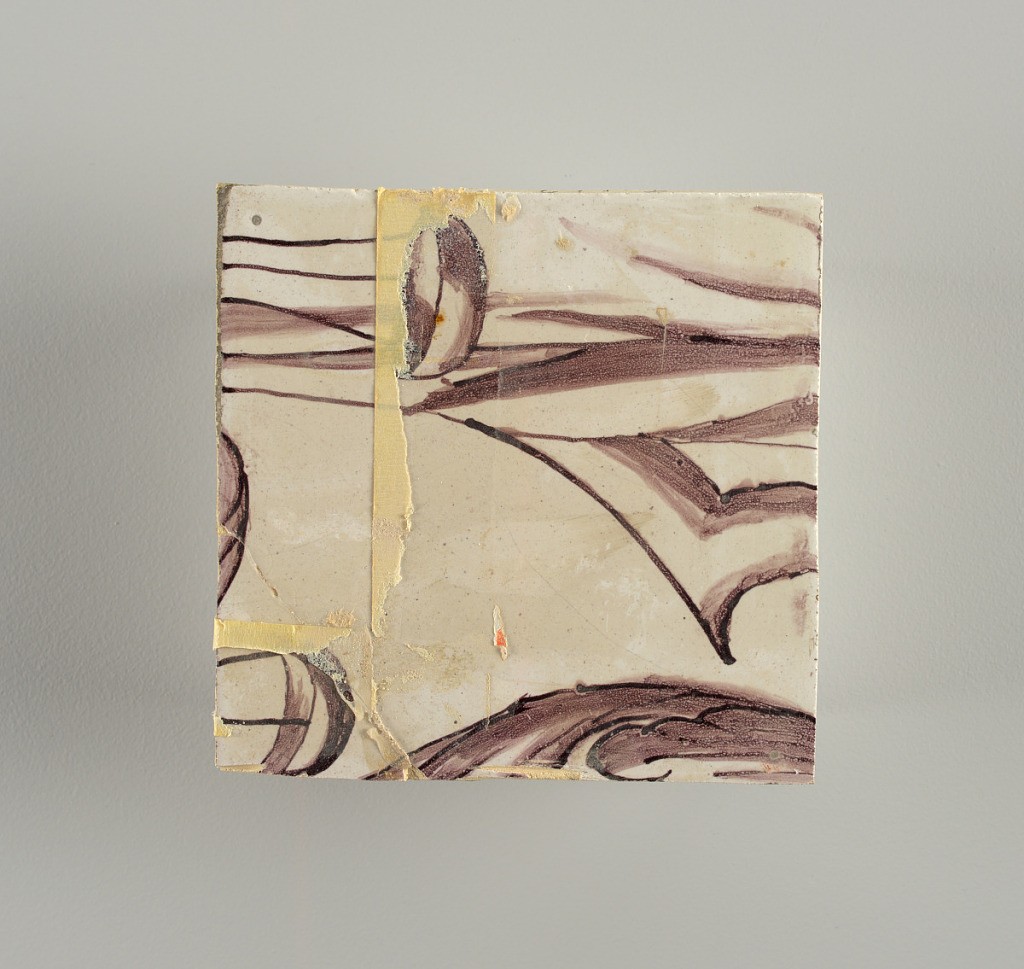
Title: Wall facing
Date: ca. 1725
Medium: tin-glazed earthenware, underglaze
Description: Two vertical rectangles, twenty-three tiles high.  A) Nine tiles wide at top; seven tiles wide at bottom.  B) Ten and one-half tiles wide.

Arabesque design of foliage.  A) with centered figure of Justice under a canopy.  B) with centered urn.